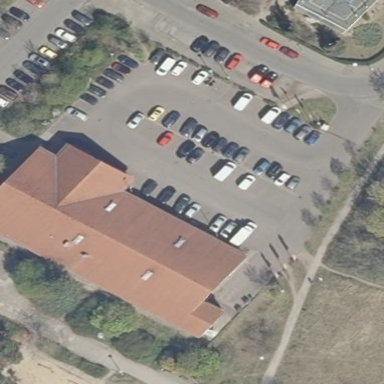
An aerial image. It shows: Gabled roof retail building housing supermarket.